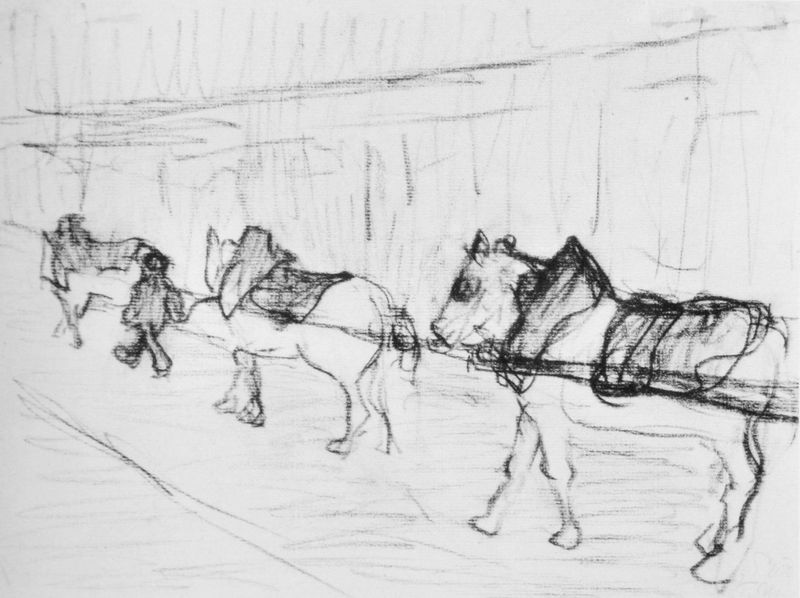
Titel: Dreispänniger Pferdelastzug
Künstler: Paula Modersohn-Becker
Standort: Bremen/Berlin
Institution: Privatbesitz
Schlagwörter: kopf, mann, schatten, stadt, hintergrund, skizze, strasse, zeichnung, tier, tiere, weg, augen, mensch, kühe, auge, figur, schnur, drei, ohren, pferd, pferde, beine, hufe, sattel, schwanz, schweif, zaumzeug, zügel, fassade, perspektive, studie, leine, laufen, zug, kutsche, ziehen, wagen, karawane, rinder, bürgersteig, kohle, geschirr, radierung, schrafur, schwarzweiß, strich, zirkus, deichsel, bleistift, entwurf, kohlezeichnung, bleistiftzeichnung, manege, picasso, stall, angespannt, gespann, joch, ochsen, pferdeschwanz, arbeitspferde, schweig, zugtiere, zugpferde, maege, gespan, ocseen, ocsen